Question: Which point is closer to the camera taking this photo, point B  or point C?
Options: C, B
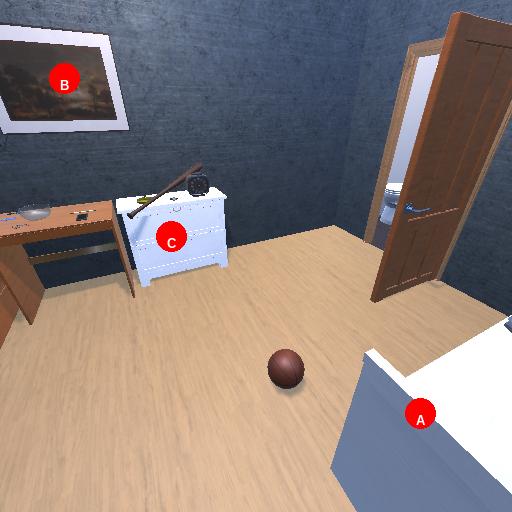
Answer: C